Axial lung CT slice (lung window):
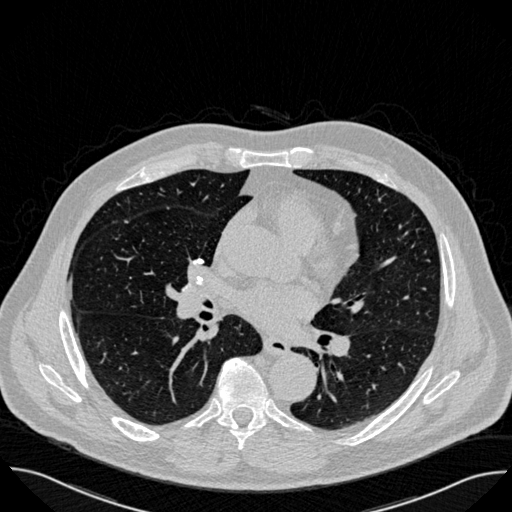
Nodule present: no